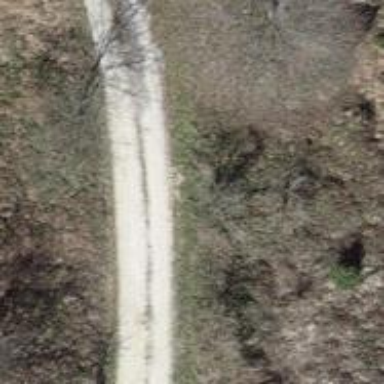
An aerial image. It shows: Track with grade 2 gravel surface.